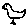
Label: bird